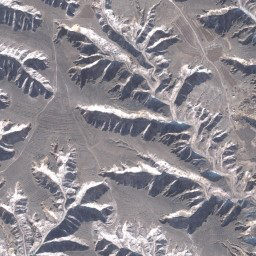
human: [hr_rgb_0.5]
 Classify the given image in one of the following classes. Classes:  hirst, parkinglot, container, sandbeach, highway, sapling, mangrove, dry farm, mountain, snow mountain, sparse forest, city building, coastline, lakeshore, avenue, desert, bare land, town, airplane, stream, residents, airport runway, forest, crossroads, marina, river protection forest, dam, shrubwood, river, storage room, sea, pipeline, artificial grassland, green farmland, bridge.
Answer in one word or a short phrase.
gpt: mountain